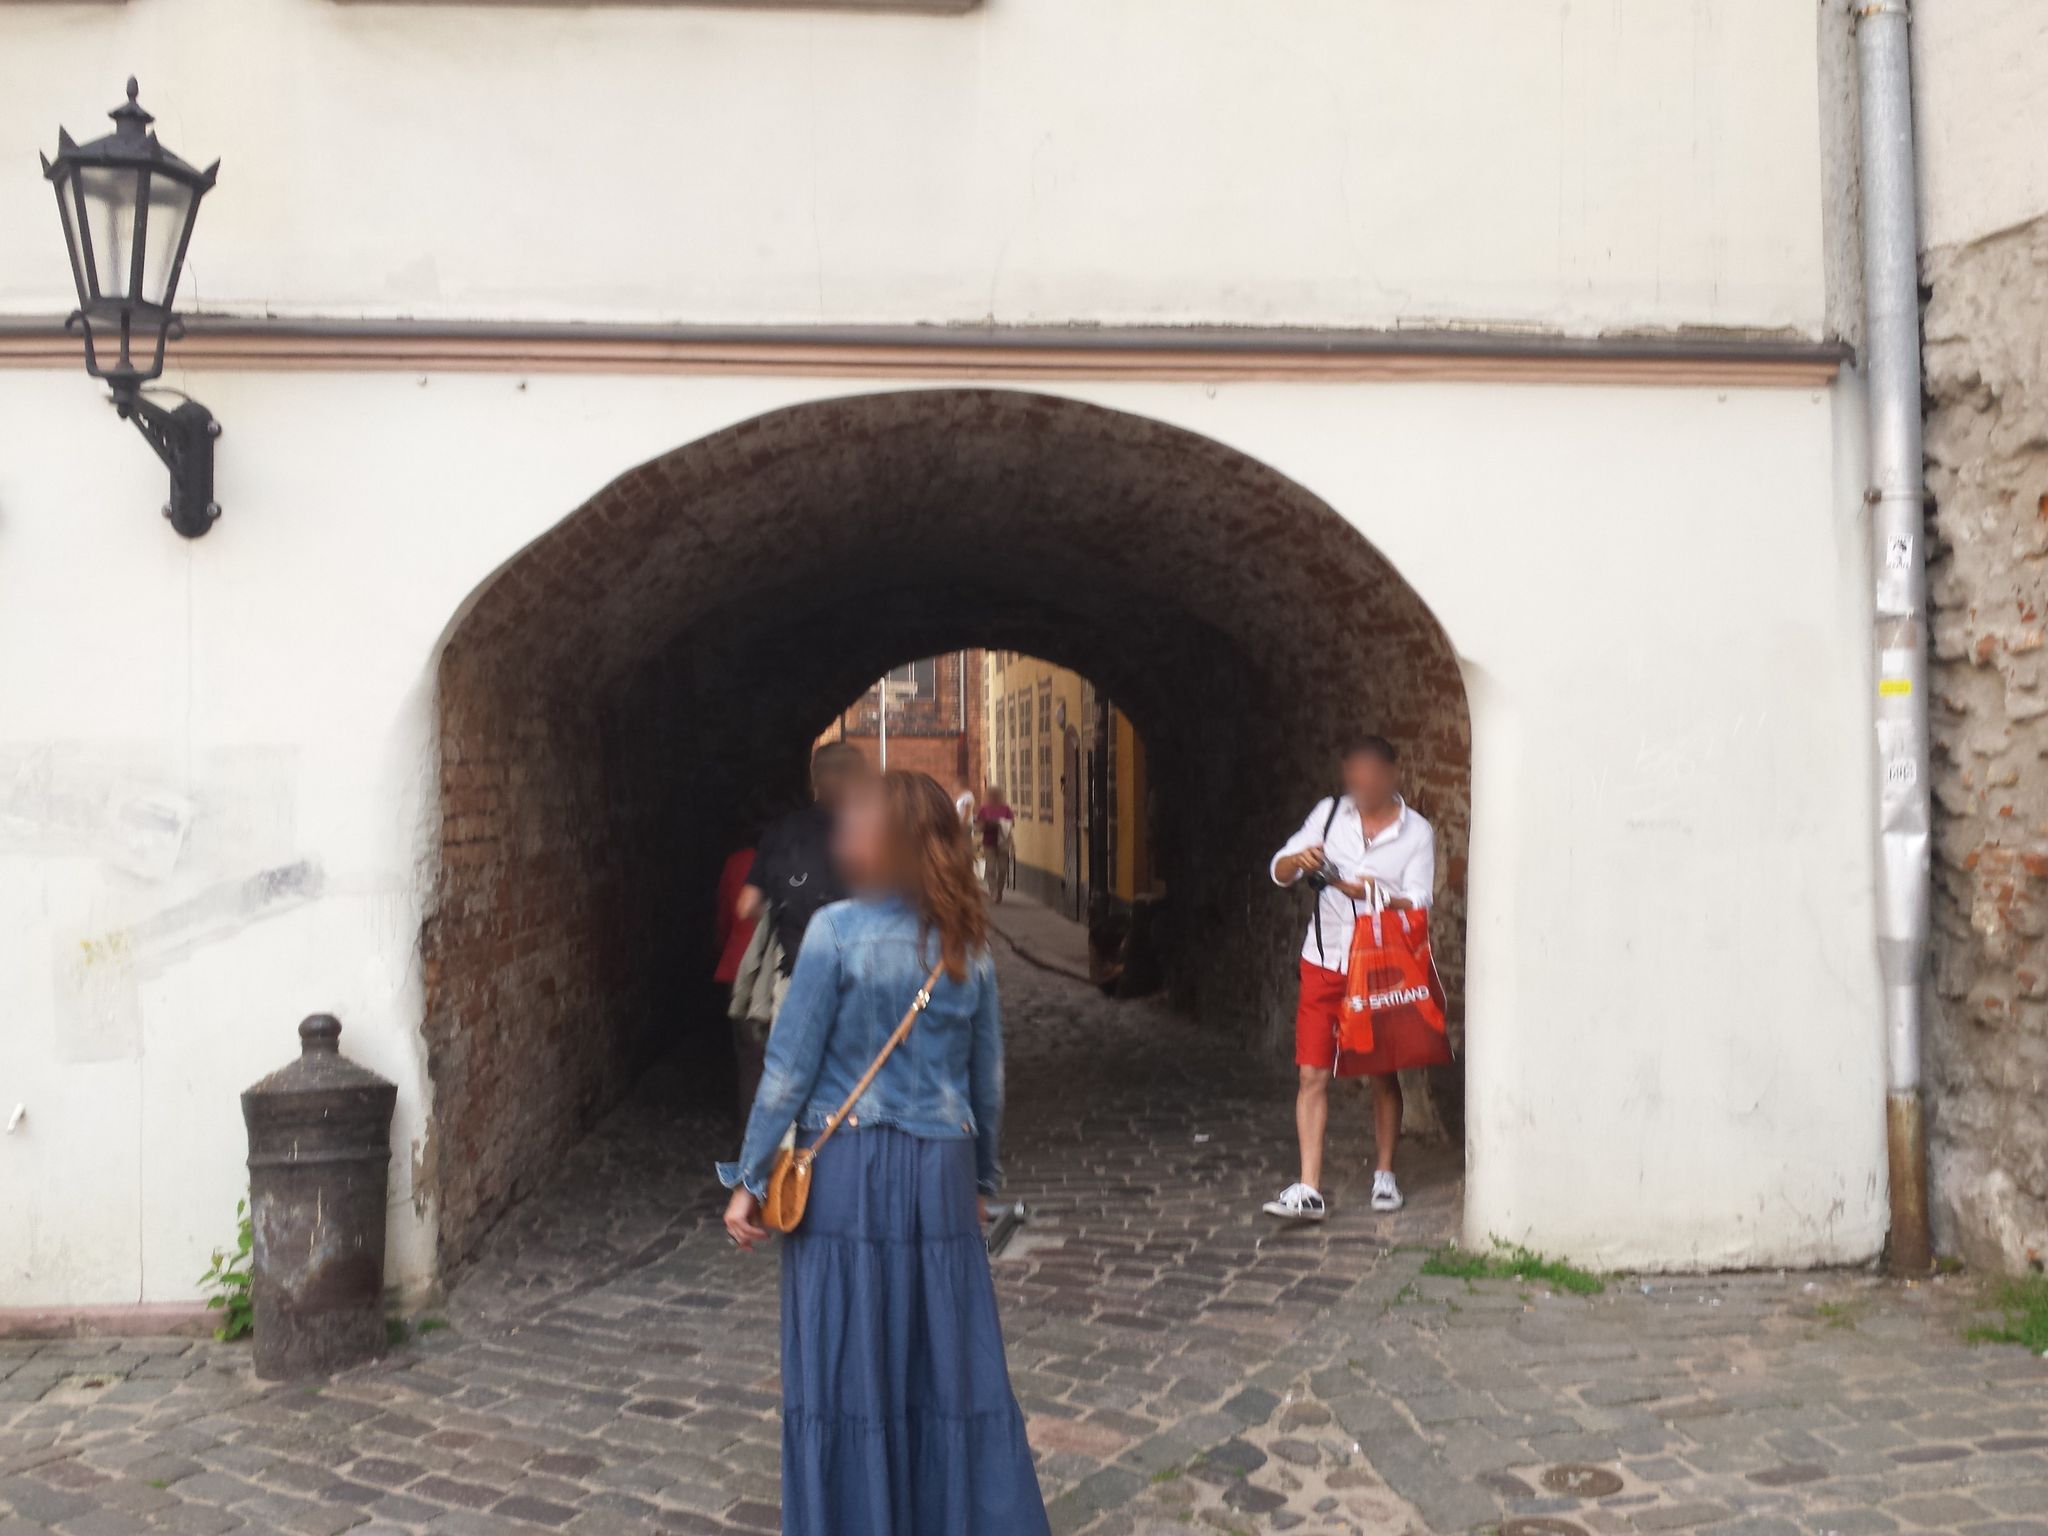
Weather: clear
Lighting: day
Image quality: good
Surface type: walking surface
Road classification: footway, pedestrian, living_street
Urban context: urban centre
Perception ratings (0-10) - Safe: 1.29, Lively: 7.5, Beautiful: 1.69, Boring: 4.4, Depressing: 3.09, Wealthy: 0.85